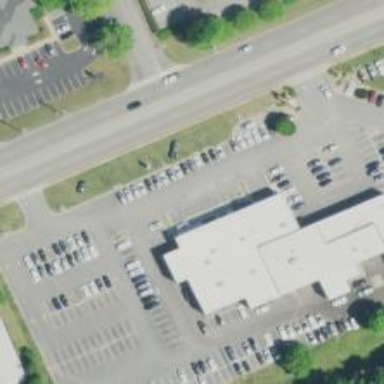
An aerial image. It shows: Building housing car shop.